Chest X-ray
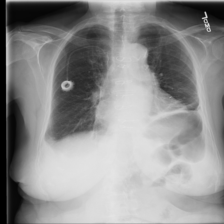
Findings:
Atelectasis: positive
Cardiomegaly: negative
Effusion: negative
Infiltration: negative
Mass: negative
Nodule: negative
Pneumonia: negative
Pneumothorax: positive
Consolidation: negative
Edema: negative
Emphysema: negative
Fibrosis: positive
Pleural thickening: negative
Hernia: negative